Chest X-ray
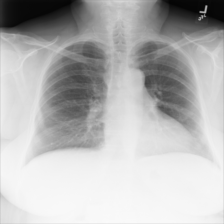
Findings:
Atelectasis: negative
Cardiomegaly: negative
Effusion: negative
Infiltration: negative
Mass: negative
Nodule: negative
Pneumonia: negative
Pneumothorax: negative
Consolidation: negative
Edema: negative
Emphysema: negative
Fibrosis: negative
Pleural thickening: negative
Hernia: negative